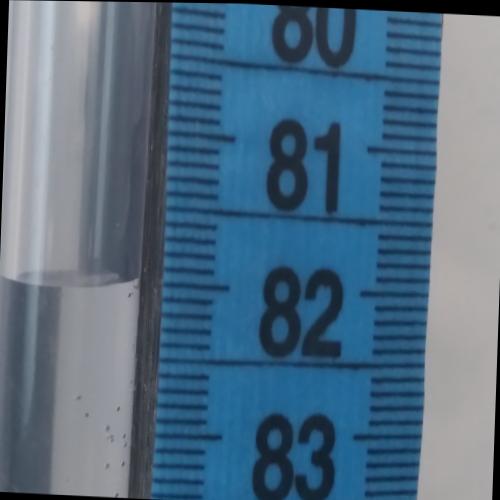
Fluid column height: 82.0 cm